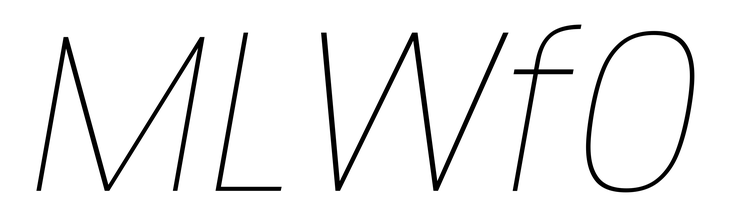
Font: Poppins-ThinItalic